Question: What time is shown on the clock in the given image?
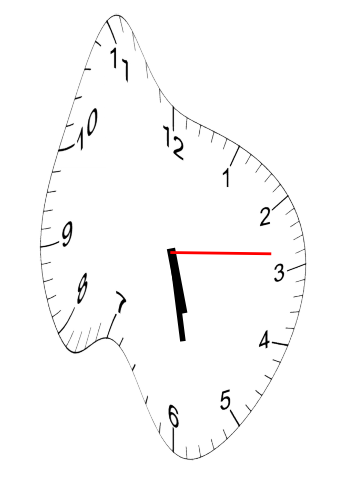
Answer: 05:28:14